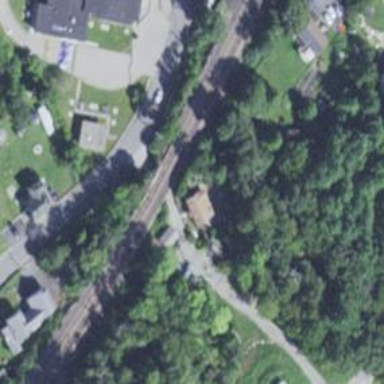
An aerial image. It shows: Railway bridge.